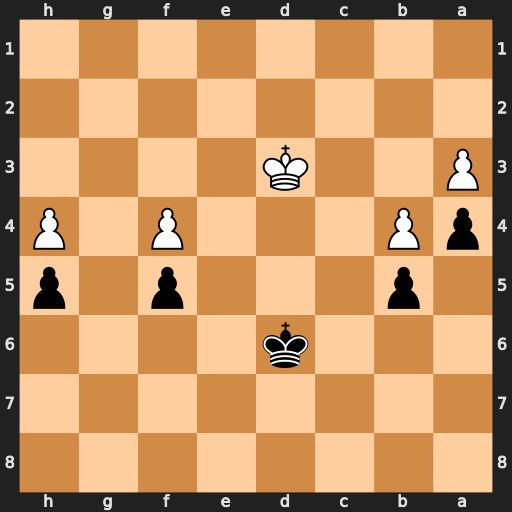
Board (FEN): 8/8/3k4/1p3p1p/pP3P1P/P2K4/8/8
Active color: b
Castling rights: -
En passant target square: -
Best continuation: Kd5 Kc3 Ke4